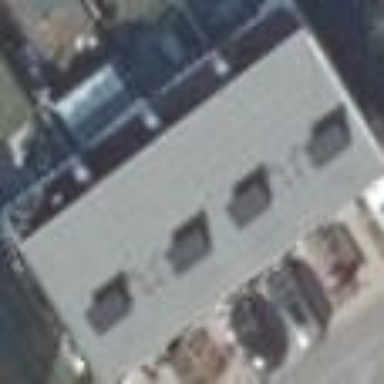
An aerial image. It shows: Terrace building.